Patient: sex M, age 71
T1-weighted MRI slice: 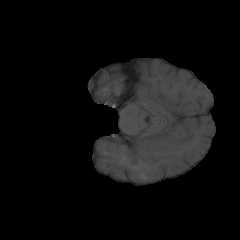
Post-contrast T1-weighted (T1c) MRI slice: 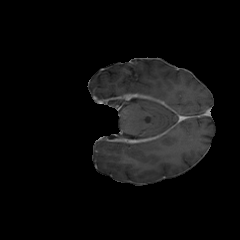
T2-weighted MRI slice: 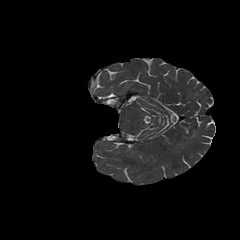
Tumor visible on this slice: no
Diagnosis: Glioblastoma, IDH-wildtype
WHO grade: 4